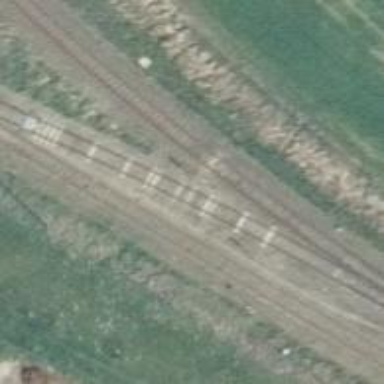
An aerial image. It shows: Railway track.